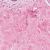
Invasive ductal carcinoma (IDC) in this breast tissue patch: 0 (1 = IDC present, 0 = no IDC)